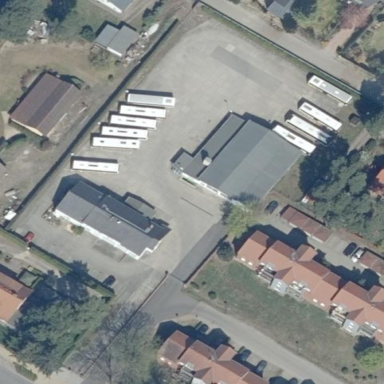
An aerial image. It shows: Bus depot surrounded by fence.